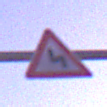
Verkehrszeichen: DoppelkurveZunaechstLinks
Umgebung: Outdoor, Nature
Tageszeit: Dawn
Wetter: PartlyCloudy
Licht: Natural
Jahreszeit: NotSpecified
Kontrast: MediumContrast